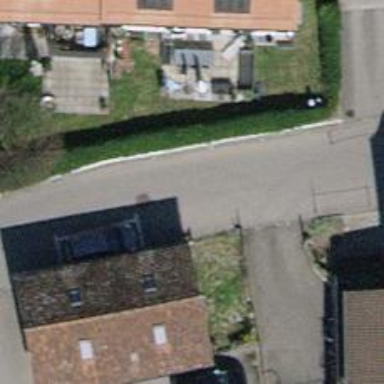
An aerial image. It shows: Asphalt road in living street.